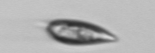
Label: Prorocentrum_triestinum